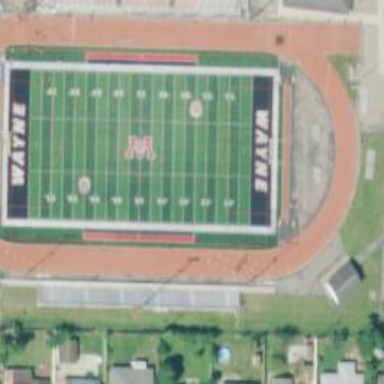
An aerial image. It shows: American football pitch with artificial turf.